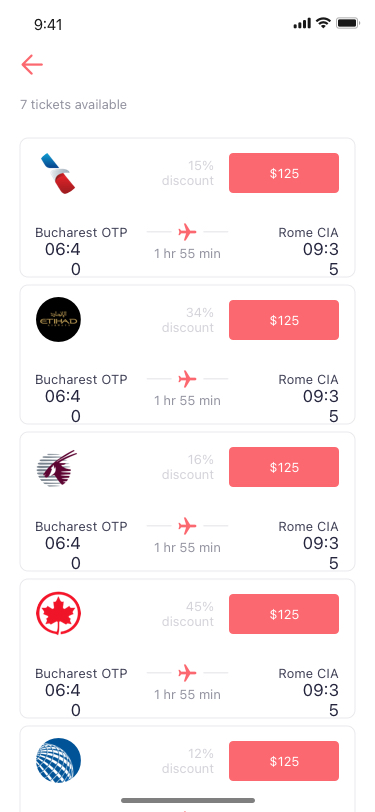
Text in this UI design:
26 Aug
28 Aug
27 Aug